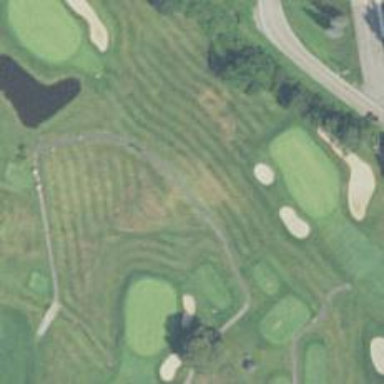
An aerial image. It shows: Asphalt service road used as golf cart path.